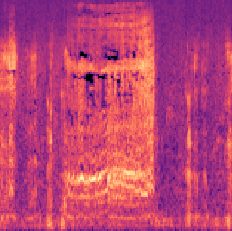
Sound class: Pig